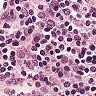
Metastatic tissue present: no